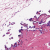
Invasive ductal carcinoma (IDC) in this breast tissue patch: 0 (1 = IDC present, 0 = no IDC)